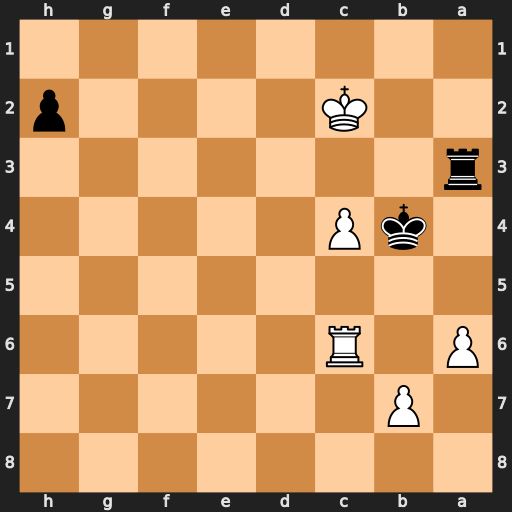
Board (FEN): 8/1P6/P1R5/8/1kP5/r7/2K4p/8
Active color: b
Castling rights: -
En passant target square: -
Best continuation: Ra2+ Kd3 h1=Q b8=Q+ Ka3 Qd6+ Ka4